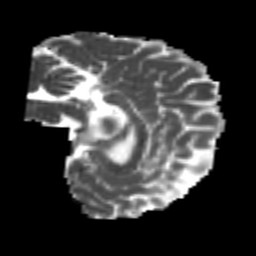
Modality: MD
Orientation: sagittal
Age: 22
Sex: male
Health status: healthy
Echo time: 0.074 s